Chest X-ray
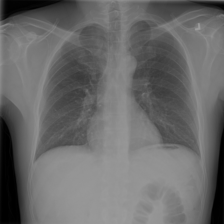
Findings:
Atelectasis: negative
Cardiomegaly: negative
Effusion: negative
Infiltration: negative
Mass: negative
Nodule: negative
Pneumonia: negative
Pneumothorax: negative
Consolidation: negative
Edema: negative
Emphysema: negative
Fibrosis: negative
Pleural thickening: negative
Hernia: negative